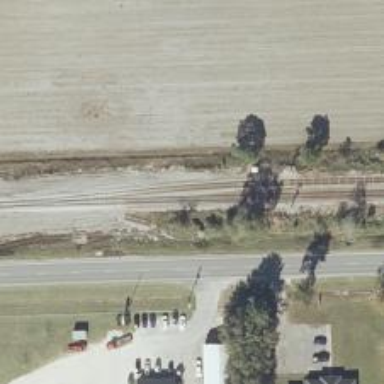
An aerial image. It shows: Site related to railway infrastructure.